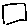
Label: square